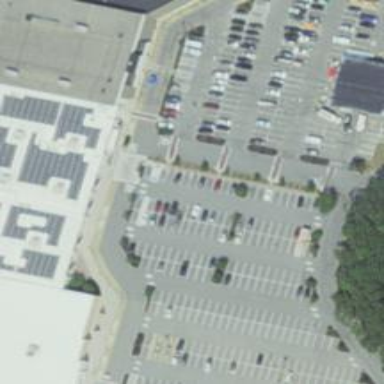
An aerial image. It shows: Parking space is available.